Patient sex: M
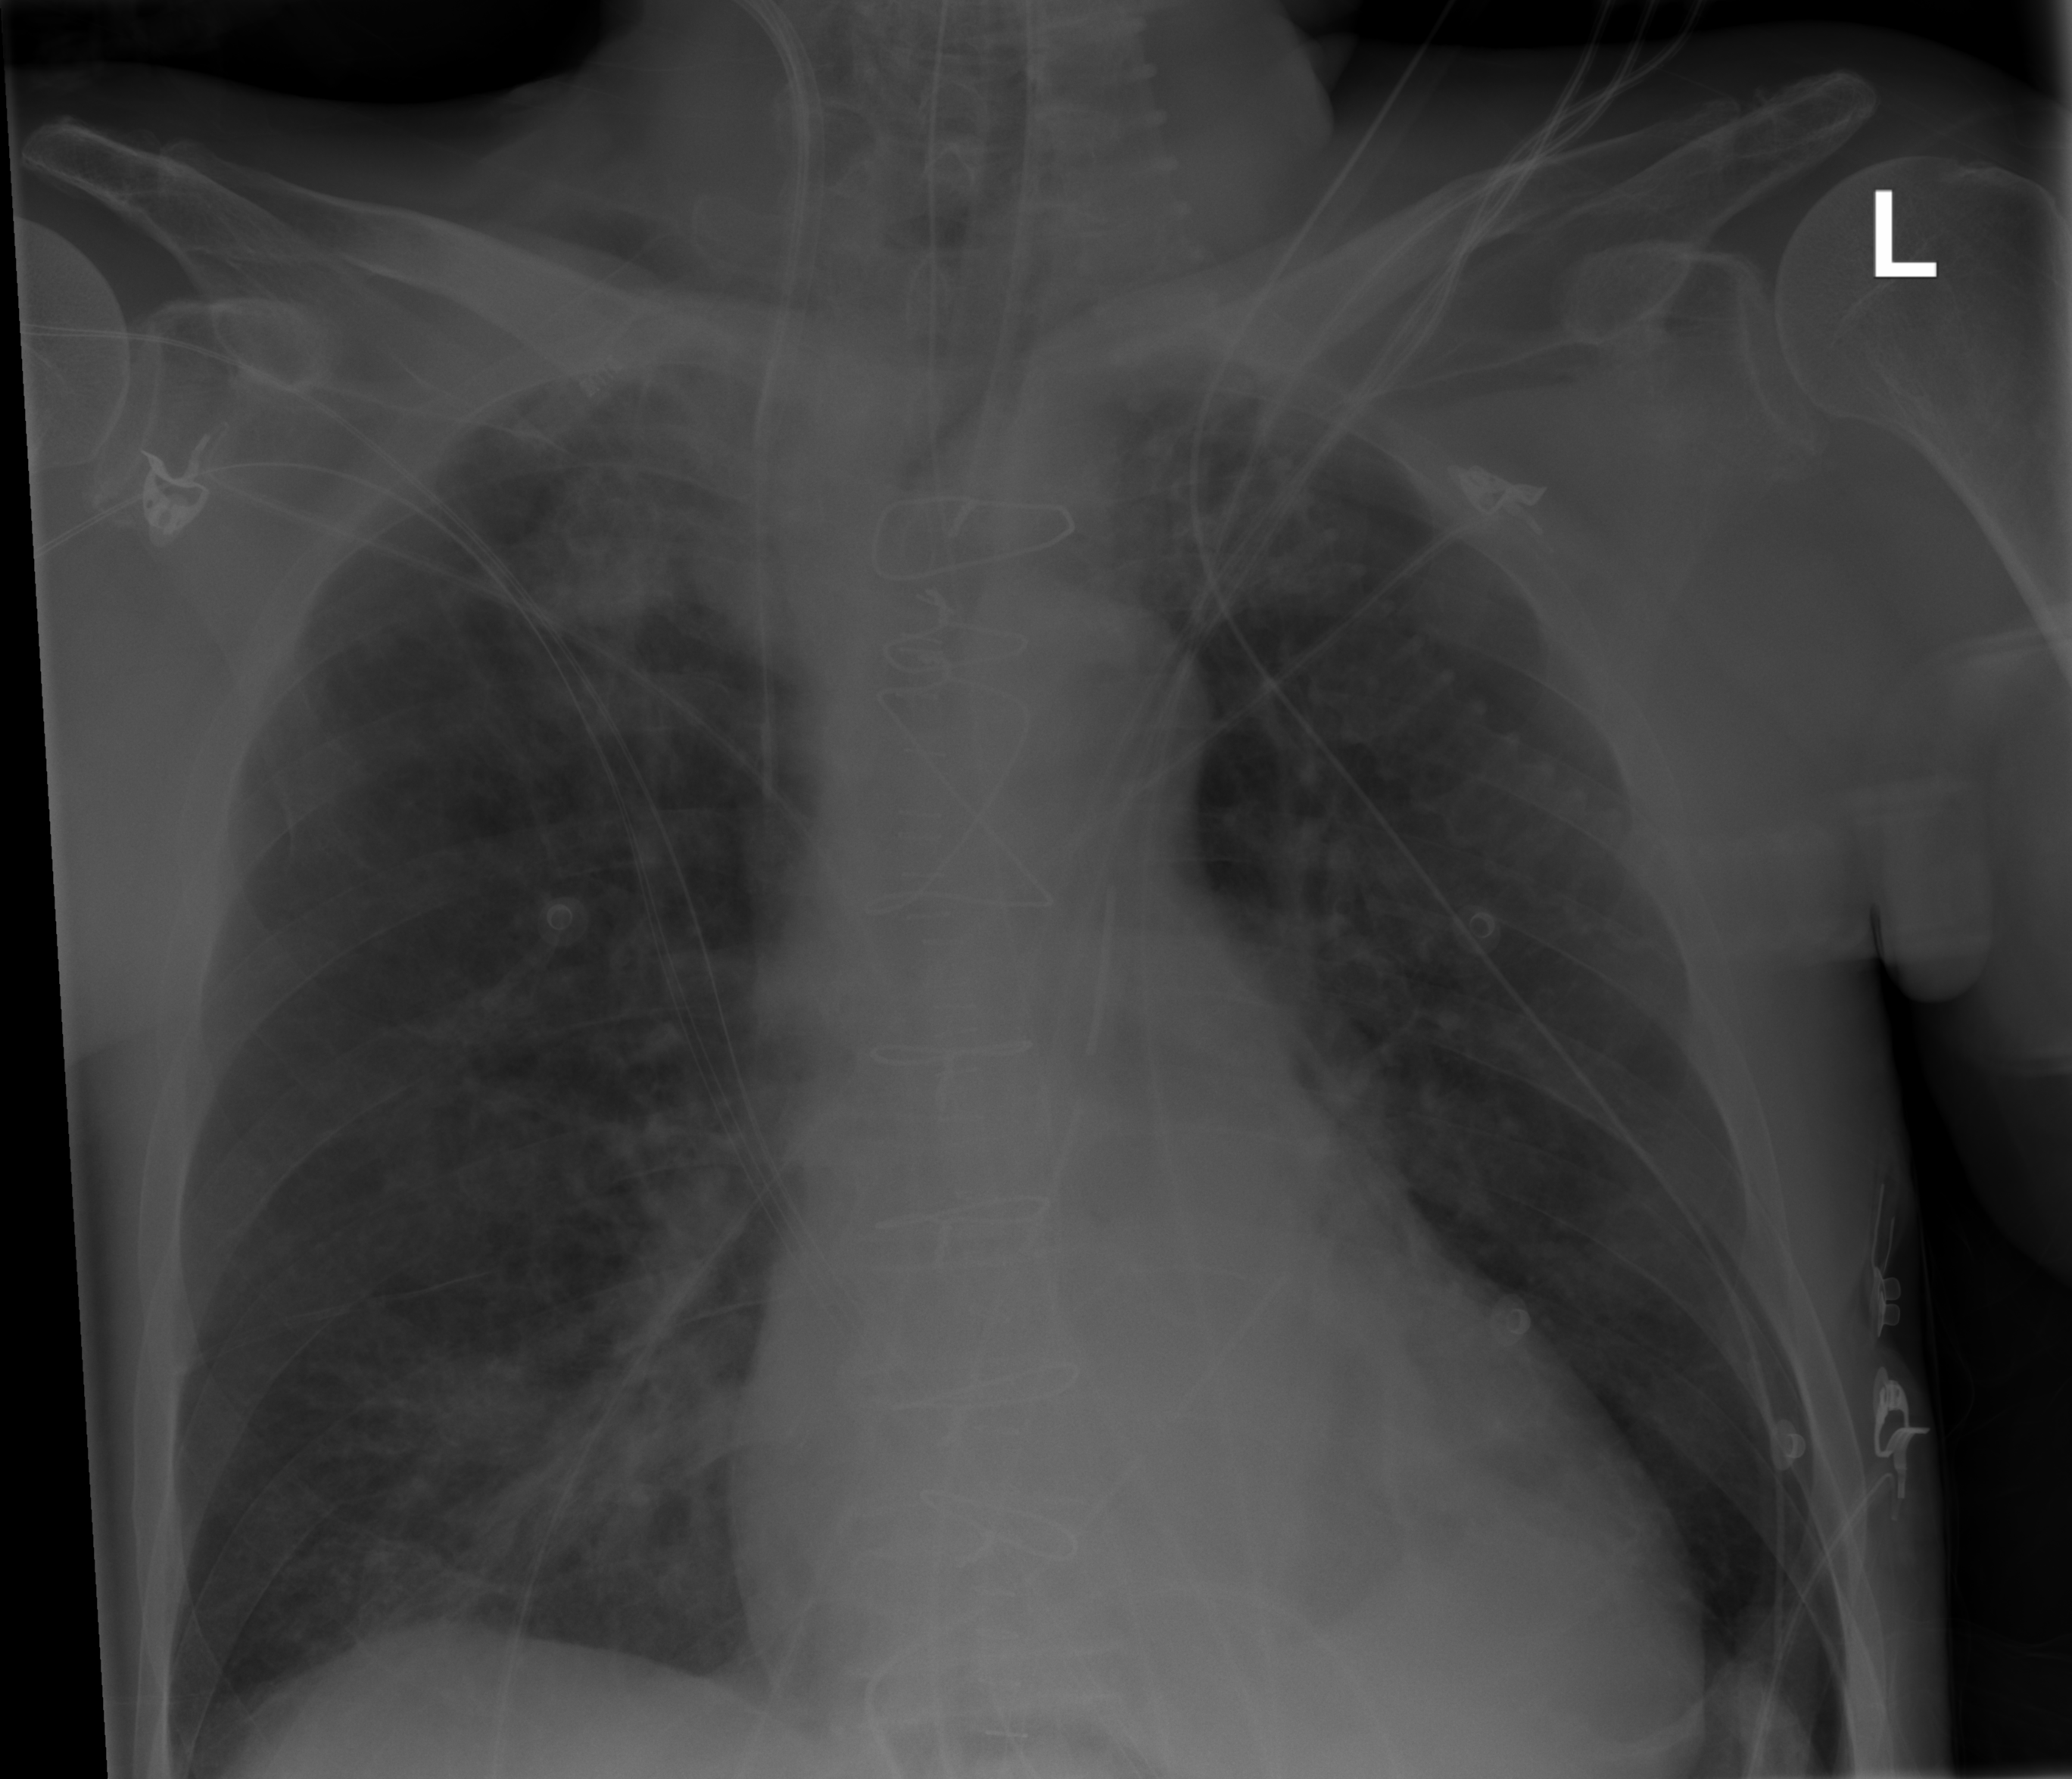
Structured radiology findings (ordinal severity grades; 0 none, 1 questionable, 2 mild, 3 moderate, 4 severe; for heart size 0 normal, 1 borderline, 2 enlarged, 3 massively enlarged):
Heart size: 2
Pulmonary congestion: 2
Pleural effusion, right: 0
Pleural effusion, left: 0
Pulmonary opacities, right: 2
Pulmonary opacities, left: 0
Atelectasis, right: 0
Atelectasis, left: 0